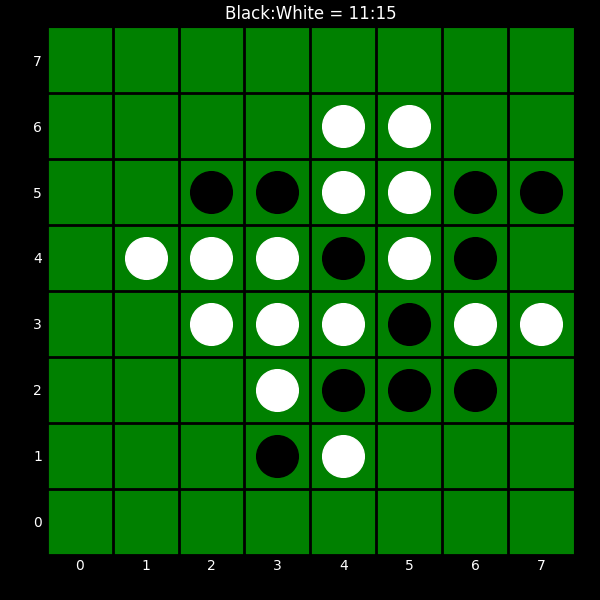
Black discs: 11
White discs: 15